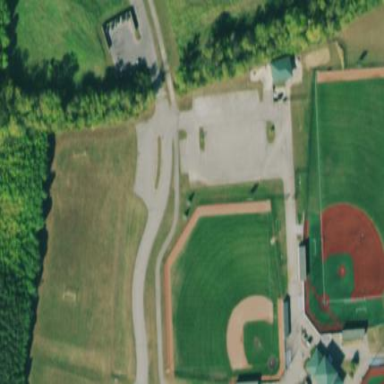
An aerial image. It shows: Baseball pitch for leisure land.